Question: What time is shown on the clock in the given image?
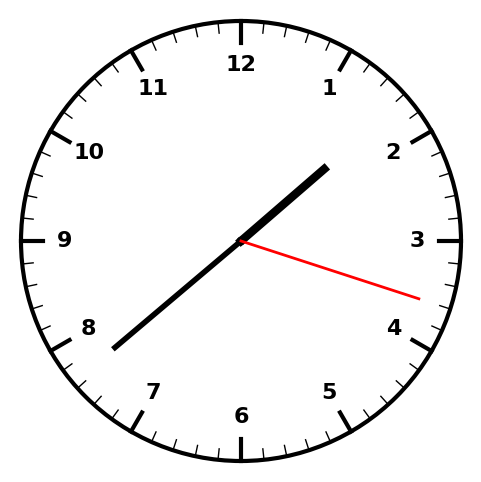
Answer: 01:38:18